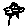
Label: flower